The plot shows how the frequency content of a bearing vibration signal evolves over time (STFT spectrogram). Based on the visible evidence, which condition applies: normal, inner_race, outer_race, ball?
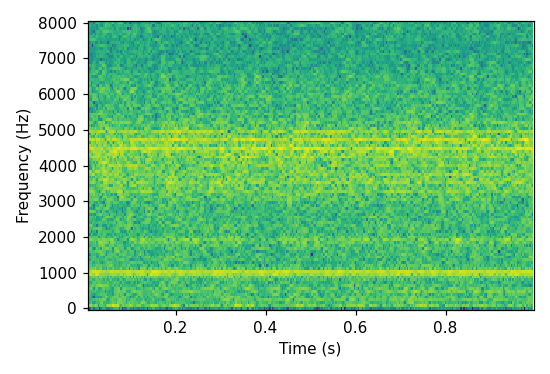
Answer: outer_race